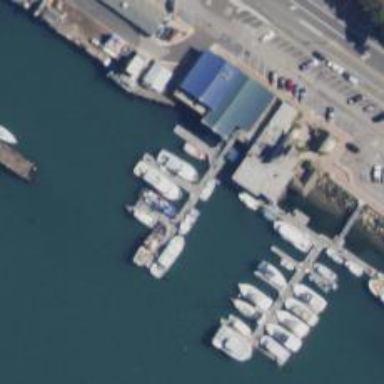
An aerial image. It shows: Man-made pier.